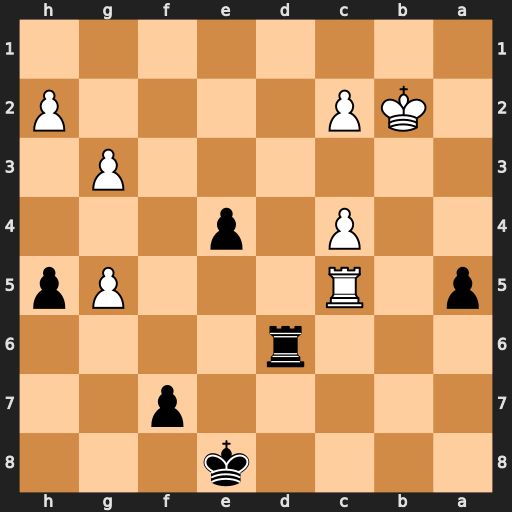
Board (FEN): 4k3/5p2/3r4/p1R3Pp/2P1p3/6P1/1KP4P/8
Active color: b
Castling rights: -
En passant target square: -
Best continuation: e3 g6 Kf8 Rxa5 e2